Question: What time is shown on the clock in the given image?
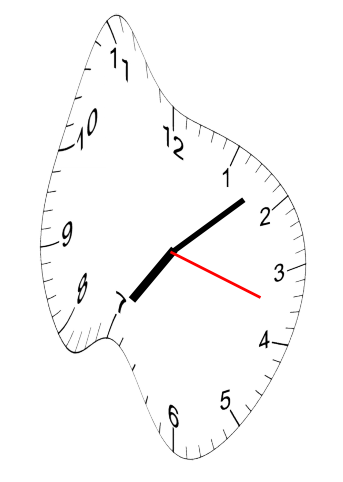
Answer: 07:08:18